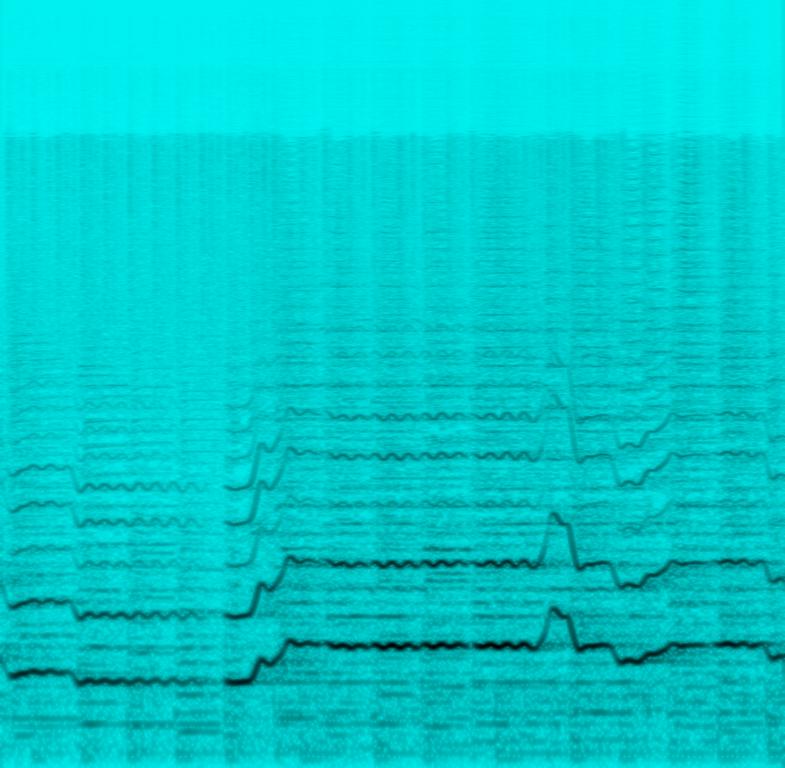
This audio contains drum-rolls in the background playing along with a brass section and flutes. In the foreground someone is playing the same melody on a theremin. This song may be practicing playing along with an instrument.